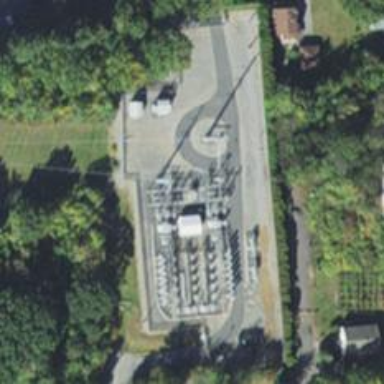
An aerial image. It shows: Switch for power supply.